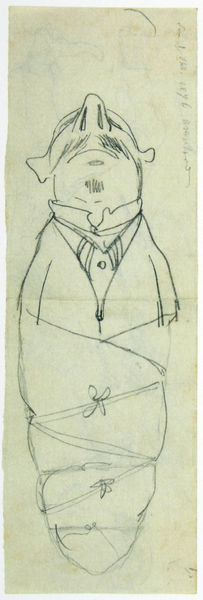
Titel: Faltpapier-Zeichnung
Künstler: Gabriel von Max
Standort: München
Institution: Städtische Galerie im Lenbachhaus
Schlagwörter: kopf, körper, mann, weiß, hut, kreide, mund, nase, ohr, schwarz, skizze, zeichnung, blick, schleife, anzug, bart, hemd, jacke, arm, arme, augen, band, gesicht, knoten, kragen, herr, porträt, signatur, gewand, haare, schnur, schnüre, schleifen, kinn, knopf, ohren, schürze, schrift, papier, backen, bündel, grafik, graphik, baby, karikatur, schnäuzer, dick, krawatte, kordel, edel, jackett, kinnbart, oben, kohle, seil, kontur, loch, vatermörder, gefangen, humor, karrikatur, bürger, beschriftung, bleistift, stehkragen, puppe, nasenloch, nasenlöcher, geschnürt, schmerz, bänder, verbunden, ohnmacht, raupe, larve, handschrift, bund, hilflos, gewickelt, fessel, hochnäsig, graphit, schnürung, kizze, gefesselt, wickel, kokon, gereckt, schneuzer, windel, paket, männlein, alien, verschnürt, erwachsener, gebündelt, eingeengt, eingewickelt, mumie, zkizze, pupe, eingeschnürt, cocon, hemt, der untertan, fatschenkind, gefatscht, packet, un herr, wickelkind, cocoon, ohnmcht, koko